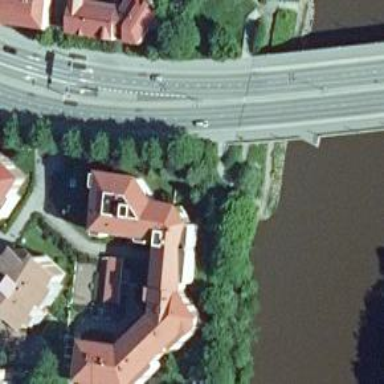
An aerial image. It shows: Red metal hipped roof atop apartment building.